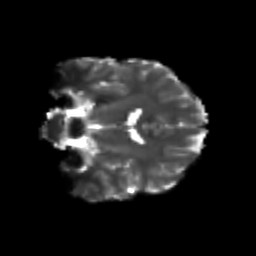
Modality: T2w
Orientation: coronal
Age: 20
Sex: male
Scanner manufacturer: siemens
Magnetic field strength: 3 T
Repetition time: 3.5 s
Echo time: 0.104 s